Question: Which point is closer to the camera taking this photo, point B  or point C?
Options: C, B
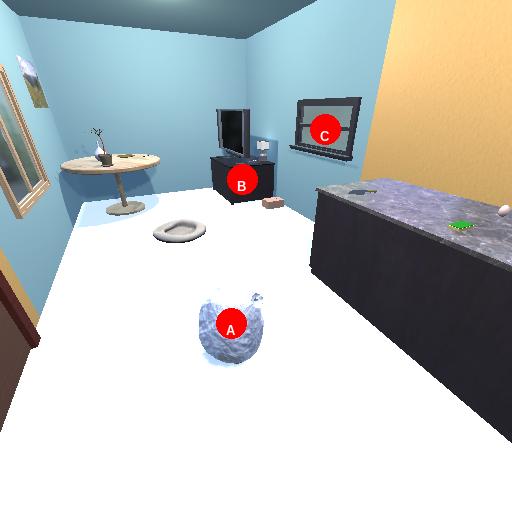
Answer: C